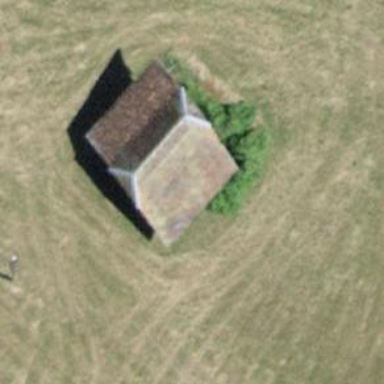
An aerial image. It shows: Barn.